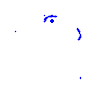
Particle: proton